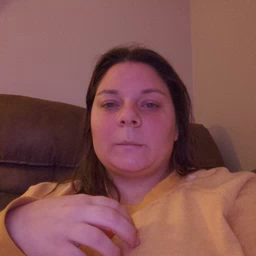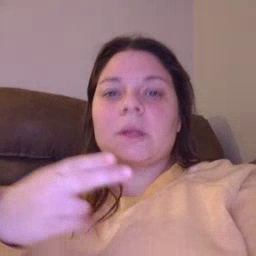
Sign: high